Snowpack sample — Snodgrass Mountain, Crested Butte, Colorado (2/4/25, 12:06 PM MST)
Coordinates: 38.923, -106.968
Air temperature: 35 °F
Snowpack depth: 80 cm
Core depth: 50 cm
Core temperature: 30.2 °F
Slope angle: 14°, slope face: 78°
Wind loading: low
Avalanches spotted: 0
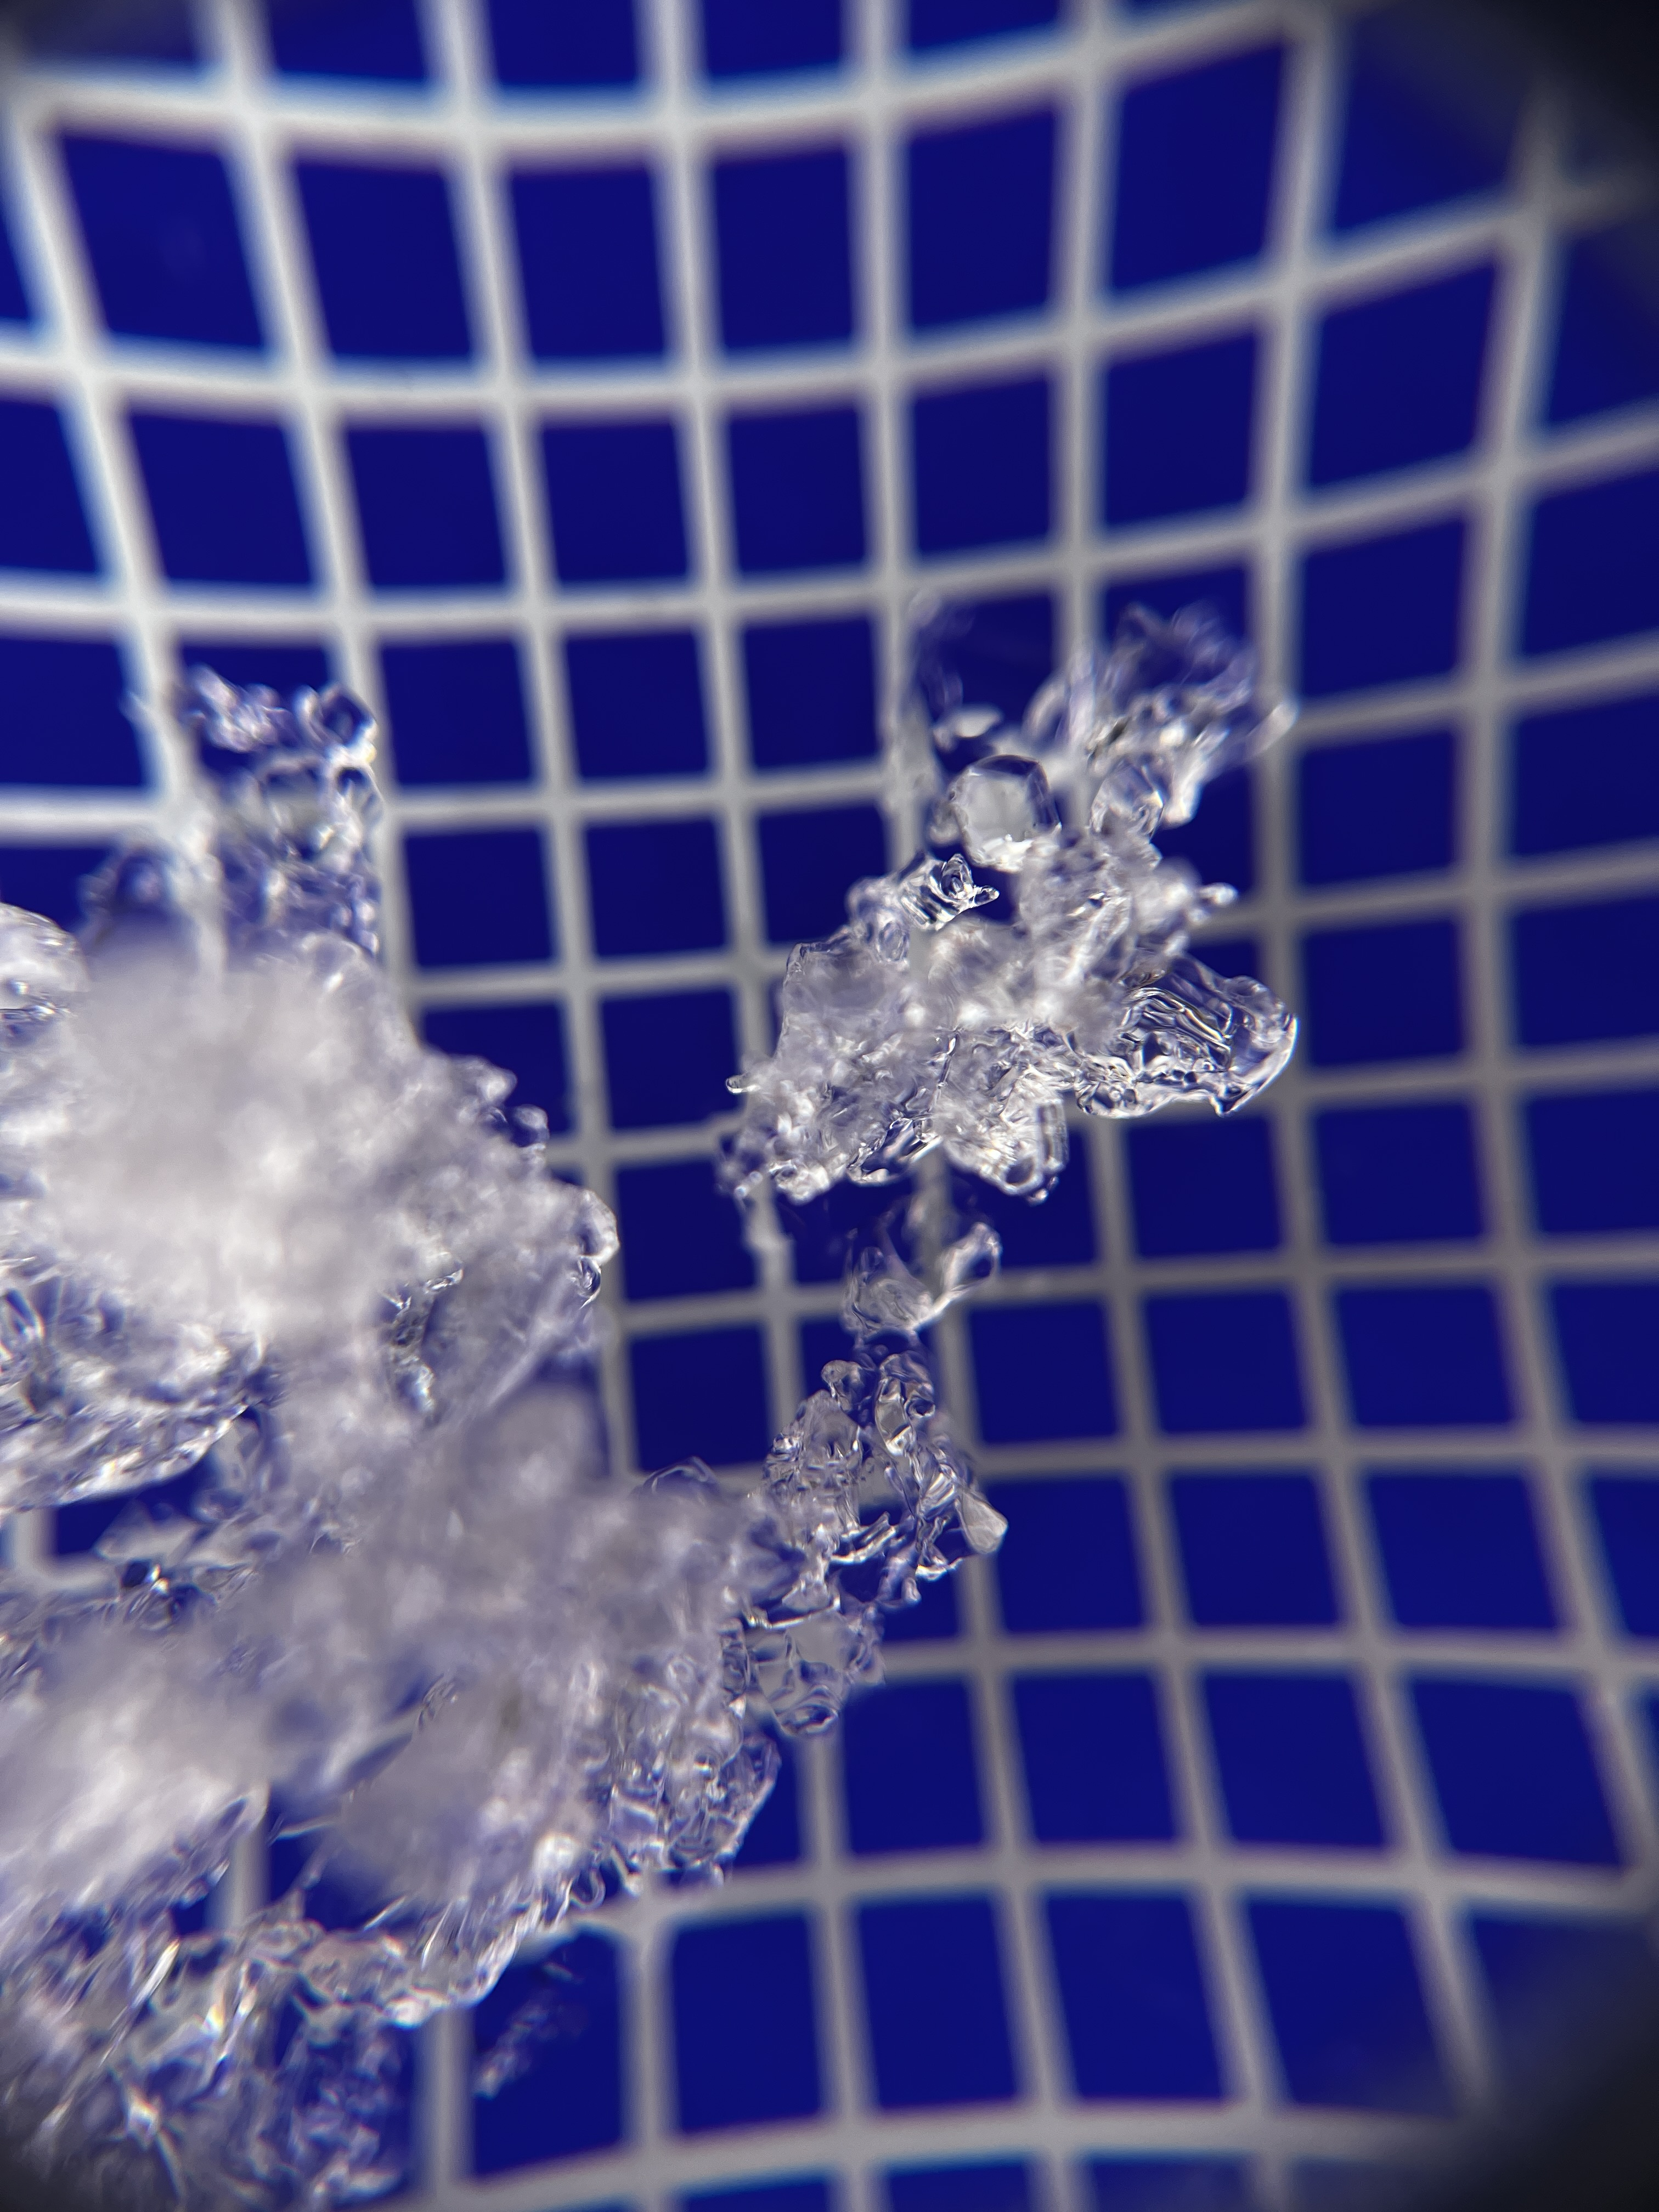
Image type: magnified_profile
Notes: No avalanches nearby, unusually warm weather for the last month reported by residents, Collected 25 yards from treeline